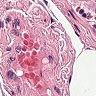
Metastatic tissue present: no